Question: I have a DataGrid with DataGridTemplateColumn.
The DataGridTemplateColumn contains a button and TextBlock.
I want that pressing the button will clear the textBlock's text.
How do I do that ?

XAML:
'''
<Grid>
<DataGrid ItemsSource="{Binding Persons}" AutoGenerateColumns="False">
<DataGrid.Columns>
<DataGridTextColumn Header="Name" Binding="{Binding Name}">
</DataGridTextColumn>
<DataGridTemplateColumn Header="Mask Expiration Time">
<DataGridTemplateColumn.CellTemplate>
<DataTemplate>
<StackPanel Orientation="Horizontal" HorizontalAlignment="Right">
<TextBlock Text="{Binding Name}"></TextBlock>
<Button Name="btnClear" Click="btnClear_Click" >Clear</Button>
</StackPanel>
</DataTemplate>
</DataGridTemplateColumn.CellTemplate>
</DataGridTemplateColumn>
</DataGrid.Columns>
</DataGrid>
</Grid>
'''
CS code:
'''
public partial class MainWindow : Window
{
public List<Person> Persons { get; set; }
public MainWindow()
{
Persons = new List<Person> { new Person { Name = "James" }, new Person { Name = "Kate" } };
DataContext = this;
InitializeComponent();
}
private void btnClear_Click(object sender, RoutedEventArgs e) {
var clearbutton = (Button) sender;
// clear the Name
}
}
public class Person
{
public string Name { get; set; }
}
'''
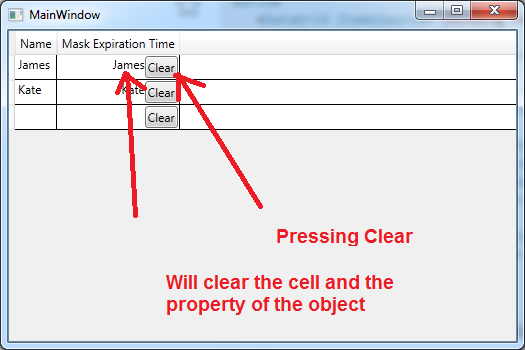
Answer: Use the inherited 'DataContext' of the Button:
'''
var person = (sender as FrameworkElement).DataContext as Person;
person.Name = String.Empty;
'''